Question: I try to export my HTML to a pdf file which works fine except that my images are not loaded.
When I use the 'headless: false' option I see the website with the image loaded, but when I export the PDF the image is just the default icon for a non-loaded image:

My Code:
'''
const browser = await puppeteer.launch({ headless: false, args: ["--explicitly-allowed-ports=" + port] });
const page = await browser.newPage();
await page.setContent(content, { waitUntil: "networkidle0" }); // I also tried "load"
await page.waitFor(2000); // The page should be loaded for sure
await page.emulateMediaType("print");
await page.pdf({ path: "F:\Desktop\file.pdf", format: "a4" });
await browser.close();
'''
I already tried media types "screen" and "print", both don't work. The HTML of the web page is:
'''
<html xmlns="http://www.w3.org/1999/xhtml">
<head></head>
<body>
<p>Es handelt sich hierbei um ein File:</p>
<p><strong>File:</strong></p>
<sm-file class="mceNonEditable" title="Bright Solutions _ Digitale Projekt-Checklisten.pdf" data-uuid="AD13E638-6DB5-4DCD-A7F6-03D66C1D24DF" data-name="Bright Solutions _ Digitale Projekt-Checklisten.pdf">
<img src="http://localhost:6666/icon_file.svg" width="20px" height="20px" />
<hr />
Bright Solutions _ Digi... ten.pdf
</sm-file>
<p>Hier kommt dann noch ein Bild hinzu!</p>
</body>
</html>
'''
Does anyone know what I can do so that the image in the PDF is rendered correctly?
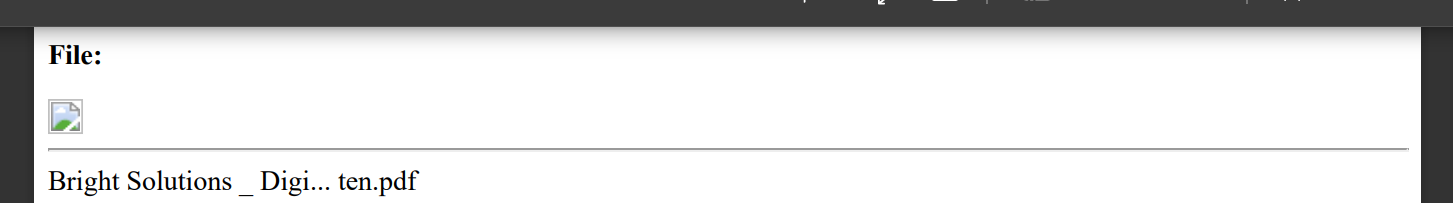
Answer: The reason is ERR_UNSAFE_PORT! The port 6666 is considered unsafe. A full list of unsafe ports can be seen here: <URL>
So just change the port of the webserver to something that is not on this list and everything works fine.